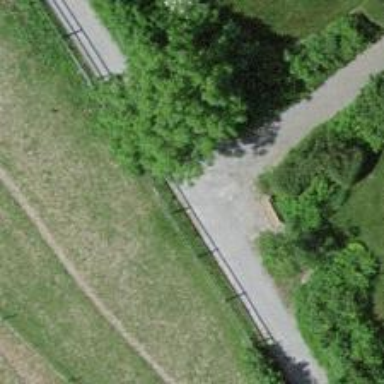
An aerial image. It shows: Footway with fine gravel surface.